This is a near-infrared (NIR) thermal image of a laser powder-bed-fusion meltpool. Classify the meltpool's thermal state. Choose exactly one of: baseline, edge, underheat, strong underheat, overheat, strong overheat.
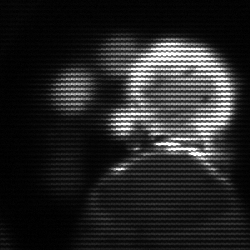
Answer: baseline